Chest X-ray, PA view. Patient: 58 years old, sex F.
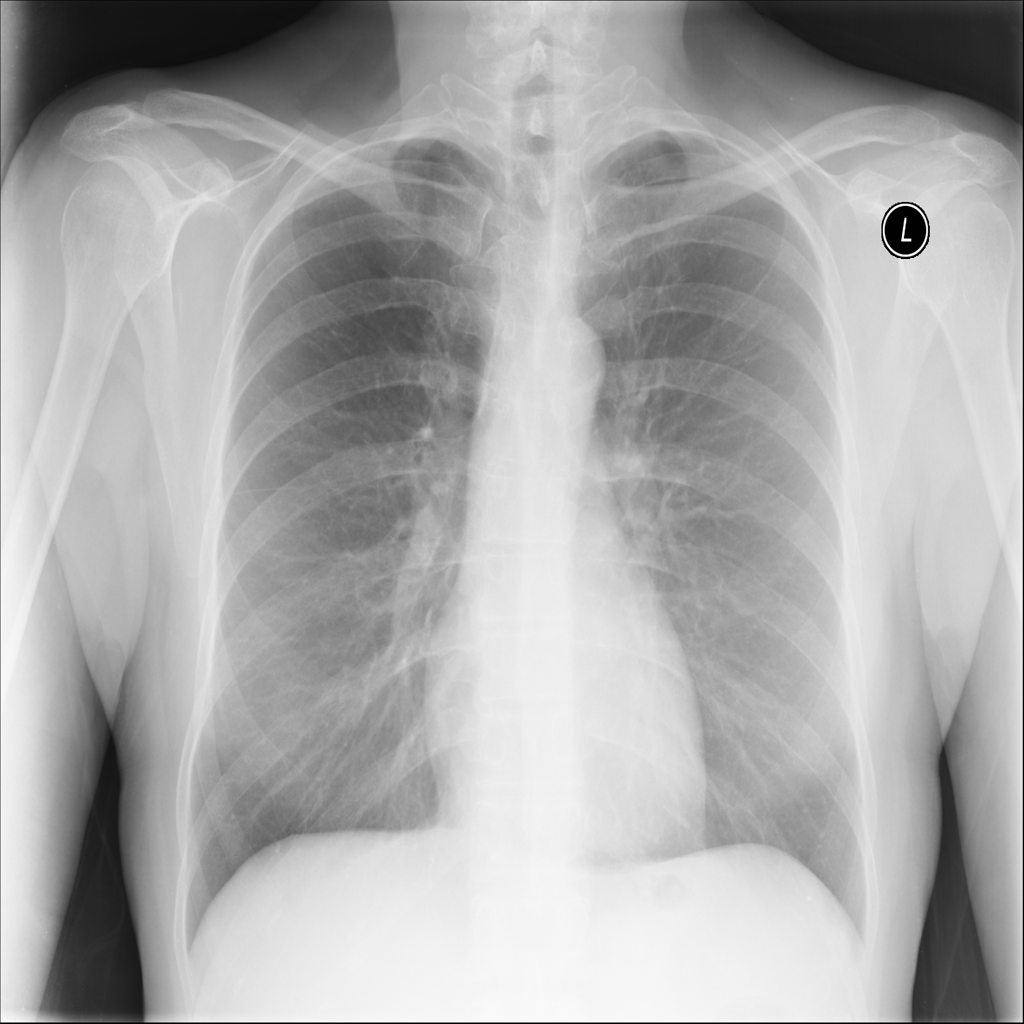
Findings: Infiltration